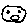
Label: moon